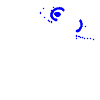
Particle: electron